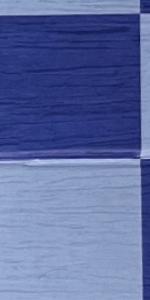
Label: Empty